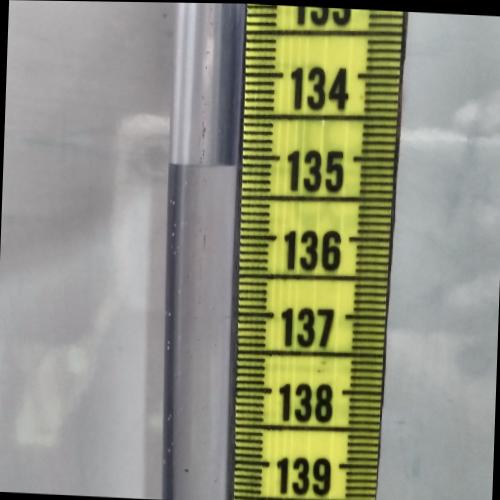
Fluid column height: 135.1 cm